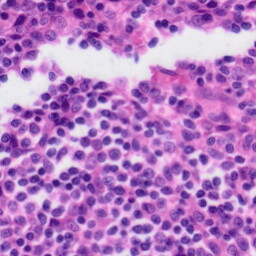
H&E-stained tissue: Tonsil